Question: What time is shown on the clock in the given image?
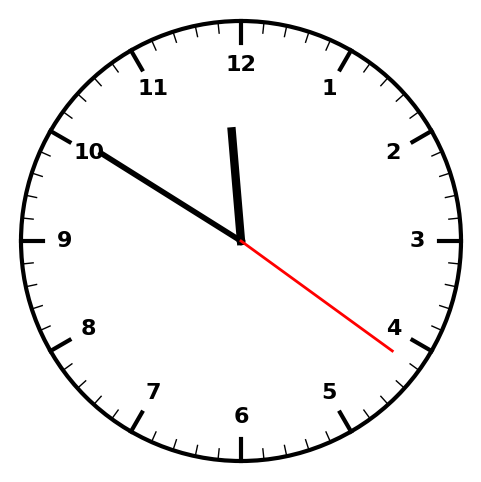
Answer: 11:50:21